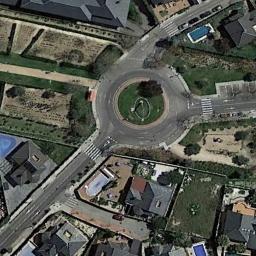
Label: roundabout